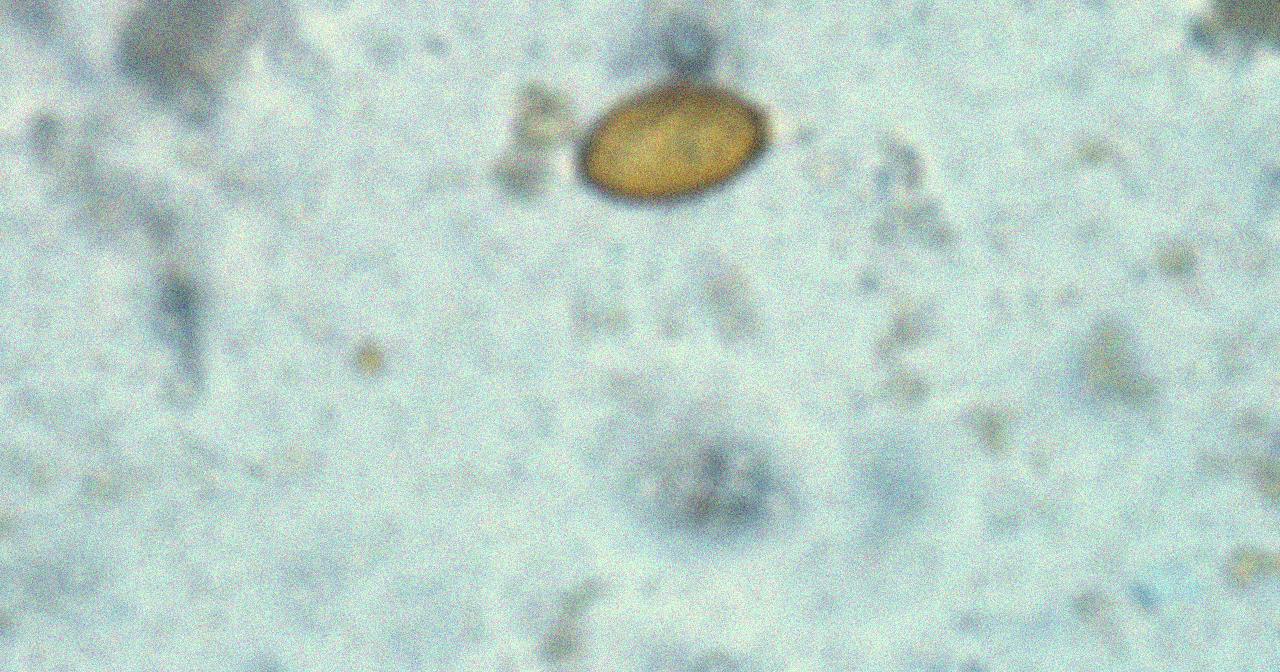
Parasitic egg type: Trichuris trichiura